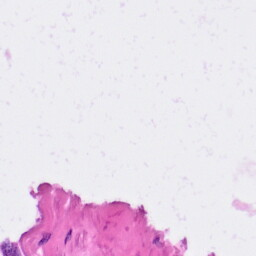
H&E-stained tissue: Pancreatic